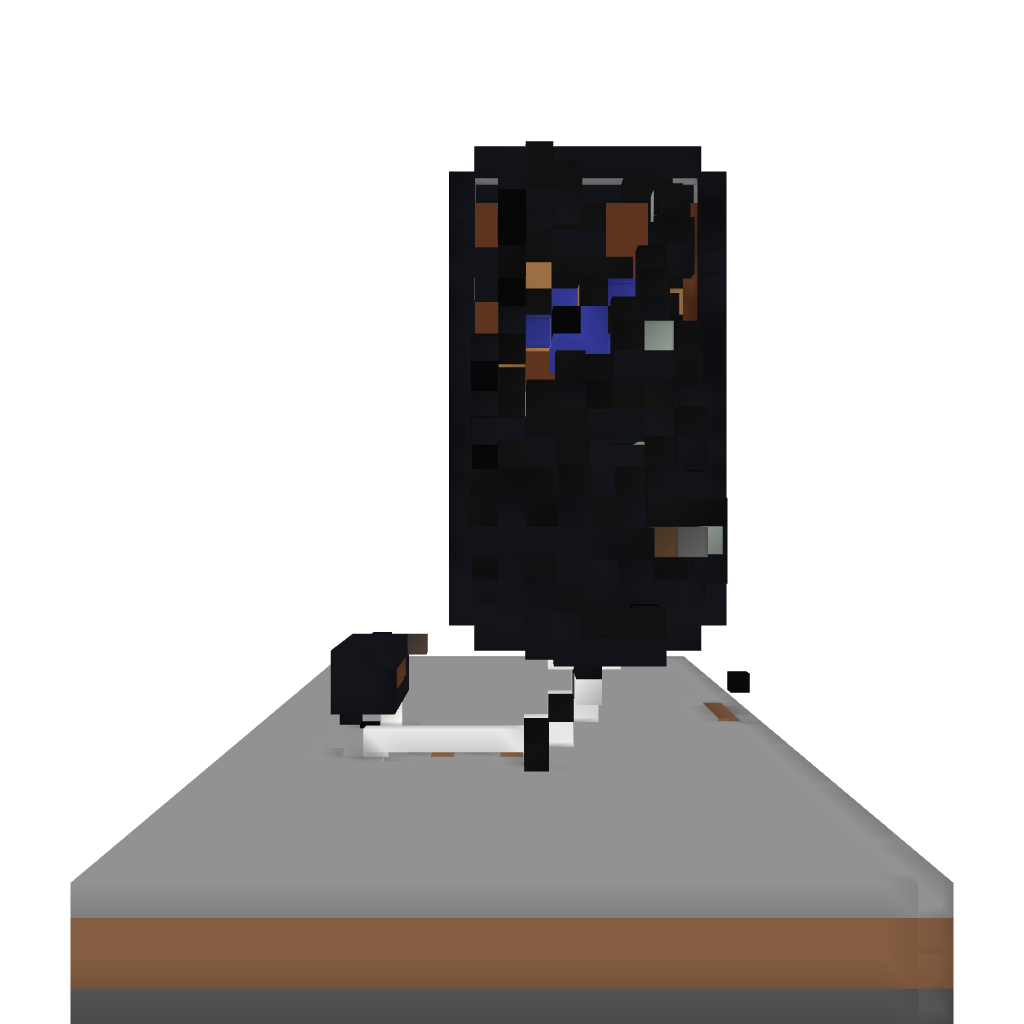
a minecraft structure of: Mphone